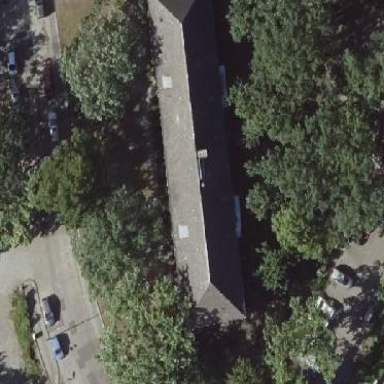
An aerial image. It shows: Hipped-roof building with apartments.